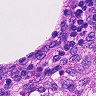
Metastatic tissue present: no